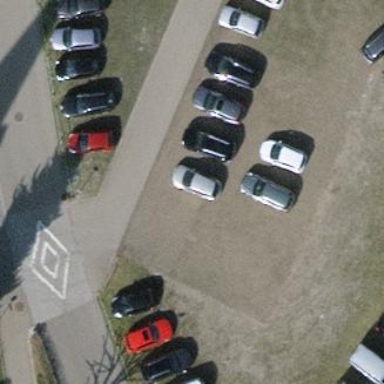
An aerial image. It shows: Parking area with paving stones surface.